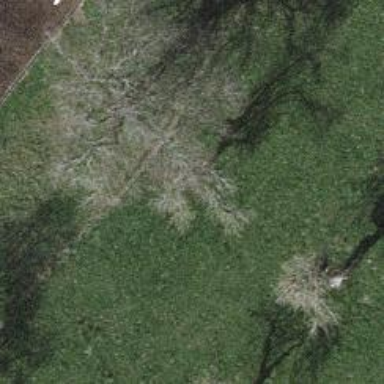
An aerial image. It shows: Single tag "natural: tree."